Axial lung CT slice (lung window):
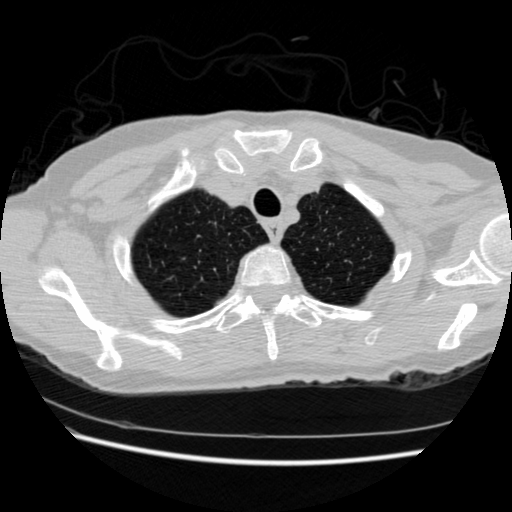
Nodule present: no